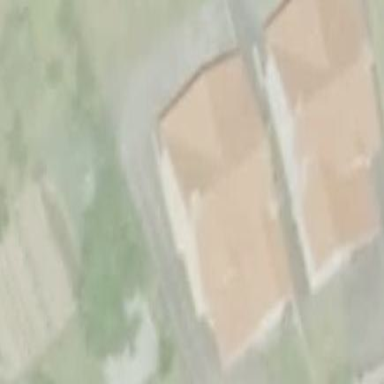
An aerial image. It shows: Simple and straightforward house.